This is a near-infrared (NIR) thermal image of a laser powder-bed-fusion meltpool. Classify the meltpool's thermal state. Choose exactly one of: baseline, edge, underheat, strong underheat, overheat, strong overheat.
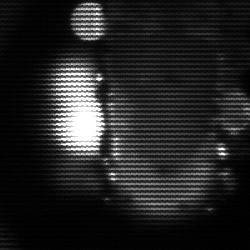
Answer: strong underheat